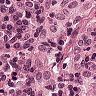
Metastatic tissue present: no